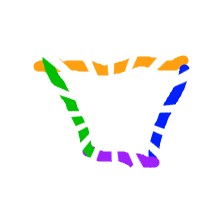
Shape: trapezoid